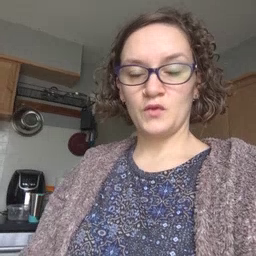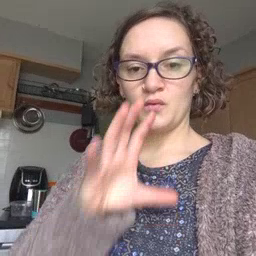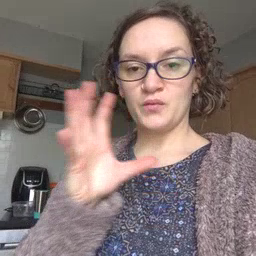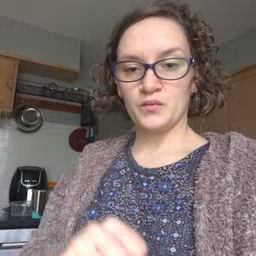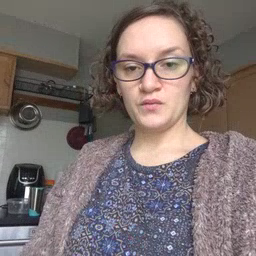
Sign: old